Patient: sex M, age 46
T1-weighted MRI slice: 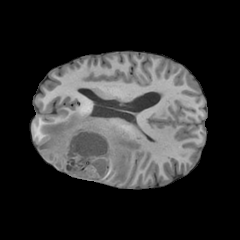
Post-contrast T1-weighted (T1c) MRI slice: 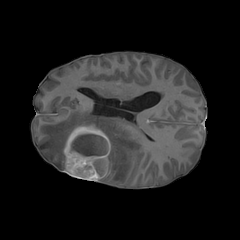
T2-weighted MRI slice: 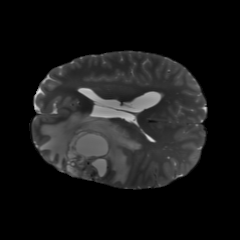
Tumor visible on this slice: yes
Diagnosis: Glioblastoma, IDH-wildtype
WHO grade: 4